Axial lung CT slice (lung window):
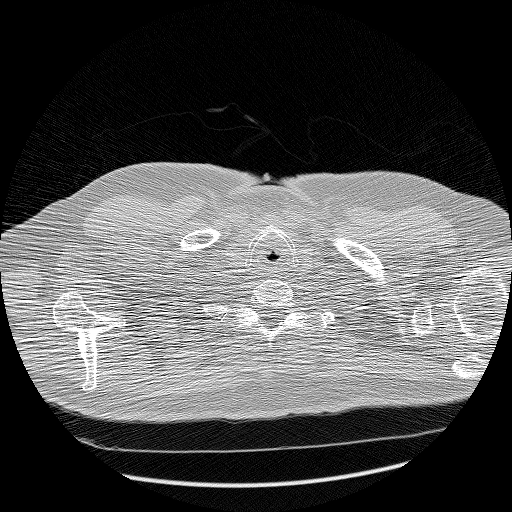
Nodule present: no